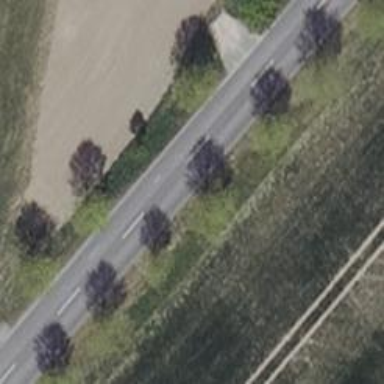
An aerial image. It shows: Row of broadleaved trees.